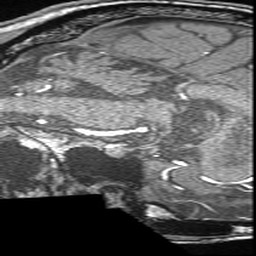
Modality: angio
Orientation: sagittal
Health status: ill
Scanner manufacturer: siemens
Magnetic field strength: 3 T
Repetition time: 0.021 s
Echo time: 0.00343 s